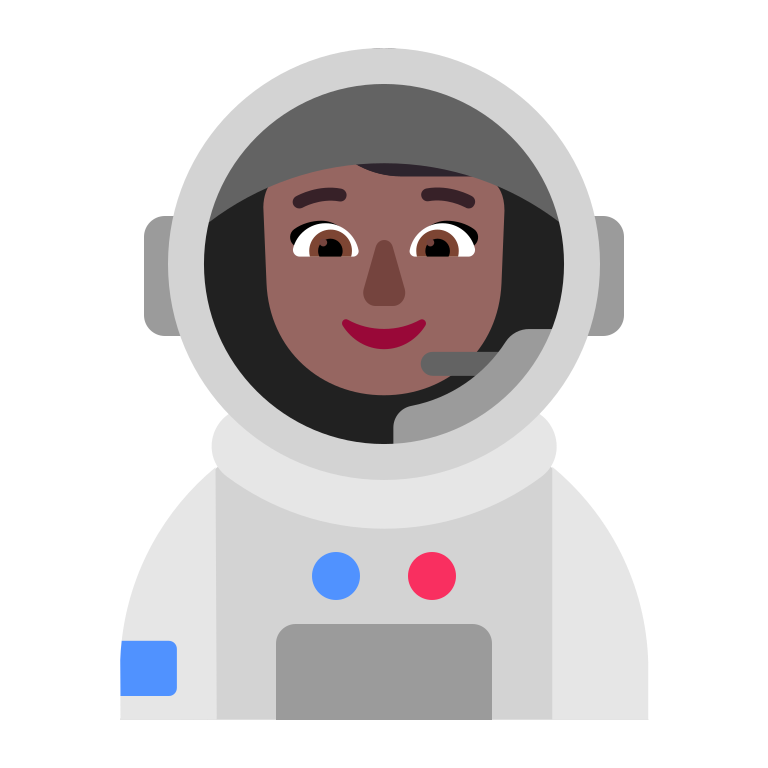
woman astronaut flat  dark